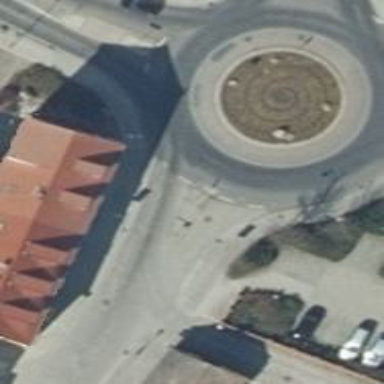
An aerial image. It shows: Tertiary road made of asphalt leading to roundabout junction.